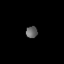
Tissue: lung
Cell type: Myeloid cells
Senescence score: 0.2189
Nuclear area (px): 135
Mean DAPI intensity: 98.052